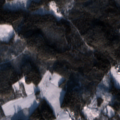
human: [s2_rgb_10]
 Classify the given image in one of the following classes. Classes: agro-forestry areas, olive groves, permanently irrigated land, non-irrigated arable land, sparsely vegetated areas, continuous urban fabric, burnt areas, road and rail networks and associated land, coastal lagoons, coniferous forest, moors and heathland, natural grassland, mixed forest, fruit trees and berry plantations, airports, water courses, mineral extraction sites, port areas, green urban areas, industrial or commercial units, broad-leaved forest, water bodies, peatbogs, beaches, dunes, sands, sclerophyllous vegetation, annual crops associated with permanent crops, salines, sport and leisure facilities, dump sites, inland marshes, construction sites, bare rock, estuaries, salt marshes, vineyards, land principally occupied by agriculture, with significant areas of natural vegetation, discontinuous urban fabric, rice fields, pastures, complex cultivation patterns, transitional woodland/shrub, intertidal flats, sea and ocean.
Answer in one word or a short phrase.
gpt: non-irrigated arable land, land principally occupied by agriculture, with significant areas of natural vegetation, coniferous forest, mixed forest